Aerial crown-view tile of a tropical tree (Barro Colorado Island, Panama), acquired 20250124:
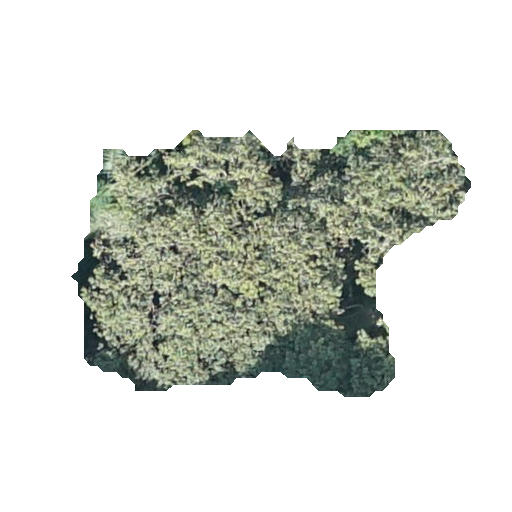
Species: Guazuma ulmifolia
GBIF accepted scientific name: Guazuma ulmifolia
Crown area: 115.629 m²